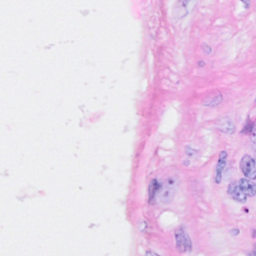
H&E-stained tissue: Breast